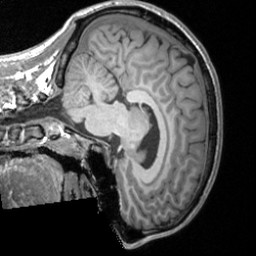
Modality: T1w
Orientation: sagittal
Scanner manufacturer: siemens
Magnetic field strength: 3 T
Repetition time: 1.9 s
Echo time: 0.00226 s